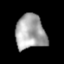
Tissue: lung
Cell type: Epithelial cells
Senescence score: 0.2294
Nuclear area (px): 1025
Mean DAPI intensity: 165.826